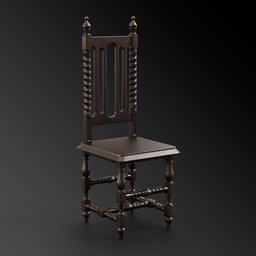
Label: furniture